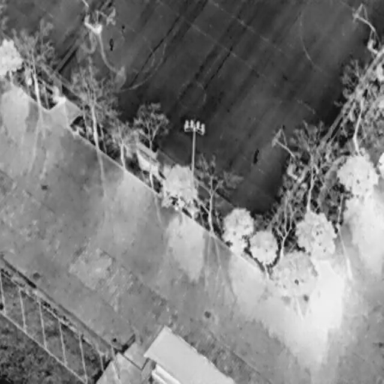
There are three People in the infrared image.